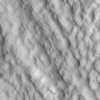
Label: not_dusty